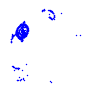
Particle: pion